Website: bh-photo
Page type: gifting
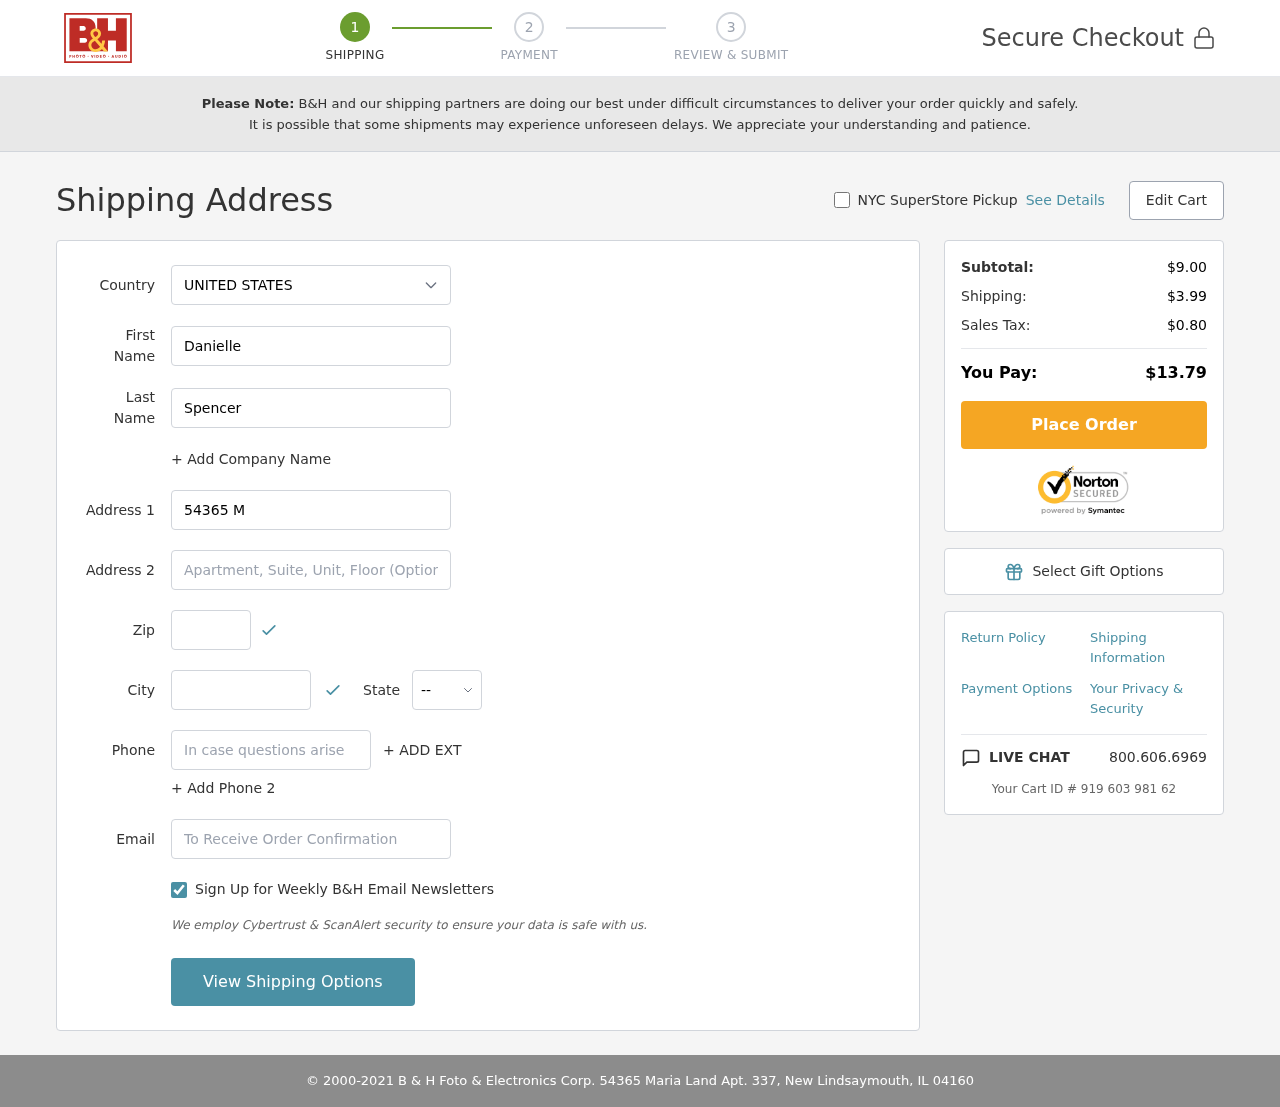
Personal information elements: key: PII_CITY
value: New Lindsaymouth
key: PII_COUNTRY
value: United States
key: PII_EMAIL
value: dspencer@yahoo.com
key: PII_FIRSTNAME
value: Danielle
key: PII_LASTNAME
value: Spencer
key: PII_PHONE
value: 9025529933
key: PII_POSTCODE
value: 04160
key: PII_STATE_ABBR
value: IL
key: PII_STREET
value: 54365 Maria Land Apt. 337
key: PII_STREET2
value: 81002 Fuentes Summit Suite 652
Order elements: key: ORDER_SUBTOTAL
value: $9.00
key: ORDER_SHIPPING_COST
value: $3.99
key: ORDER_TAX
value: $0.80
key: ORDER_TOTAL
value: $13.79
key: ORDER_ID
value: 919 603 981 62